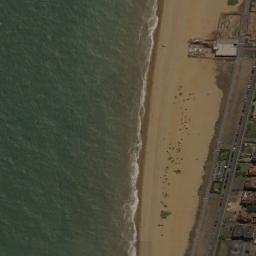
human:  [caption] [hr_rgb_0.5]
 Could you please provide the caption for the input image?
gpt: The sea by the beach is dark green .

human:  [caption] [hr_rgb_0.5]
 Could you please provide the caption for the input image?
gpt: There are some buildings and roads beside the beach, And the color of the seawater is light green .

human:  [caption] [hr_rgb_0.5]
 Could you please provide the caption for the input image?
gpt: The green oceans and dark yellow beaches and houses .

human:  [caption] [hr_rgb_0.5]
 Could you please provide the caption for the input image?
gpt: The beach with khaki sand and the residential area beside .

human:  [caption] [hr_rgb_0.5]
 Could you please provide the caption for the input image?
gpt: Many buildings of different shapes are beside the beach .